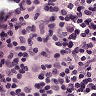
Metastatic tissue present: no